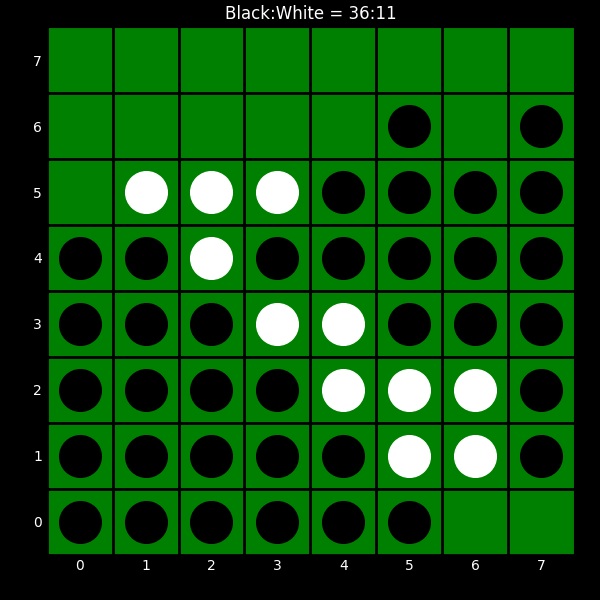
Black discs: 36
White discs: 11